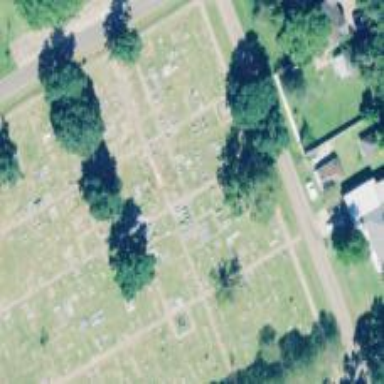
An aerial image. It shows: Historic obelisk memorial.